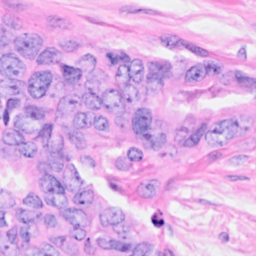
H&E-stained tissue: Breast